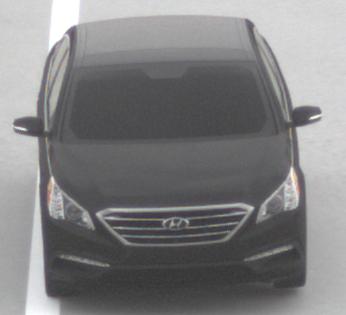
Make: Hyundai
Model: Sonata
Detailed model: Gen. 7
Model produced from: 2015
Model produced until: 2017
Doors: 4
Color: black
Road condition: dry road
Daytime: morning or afternoon
Contrast: low contrast